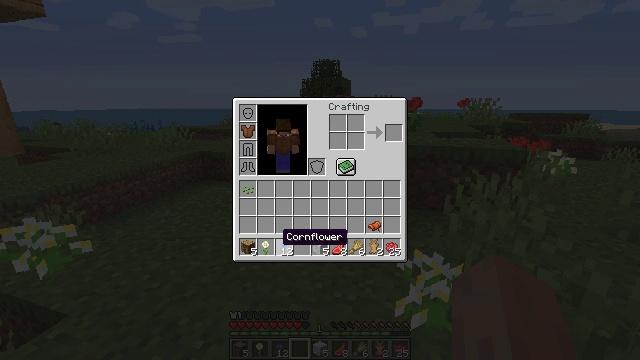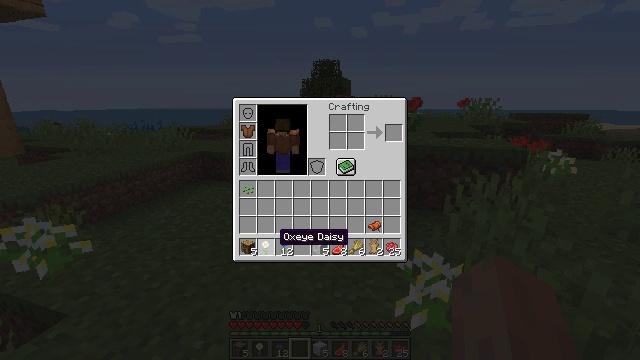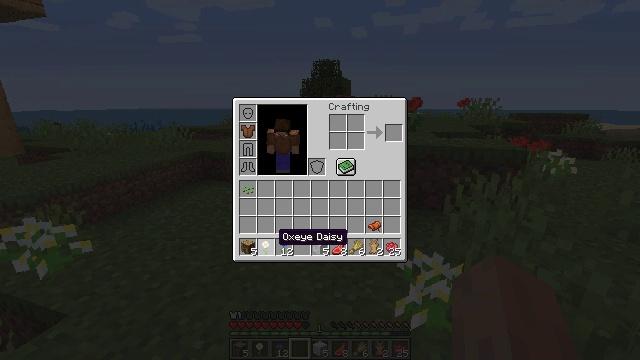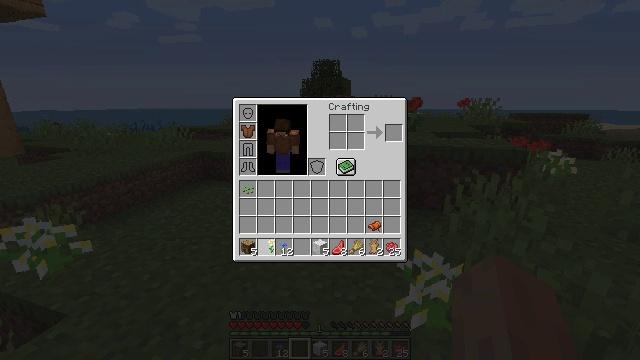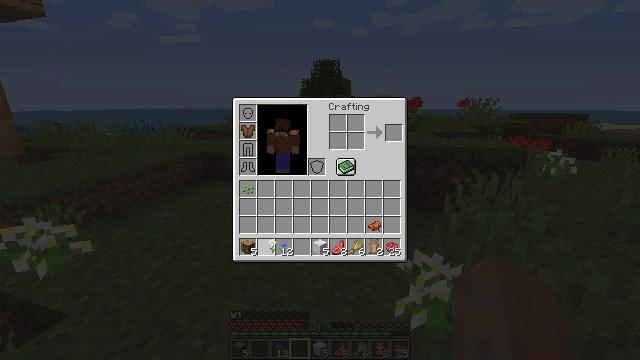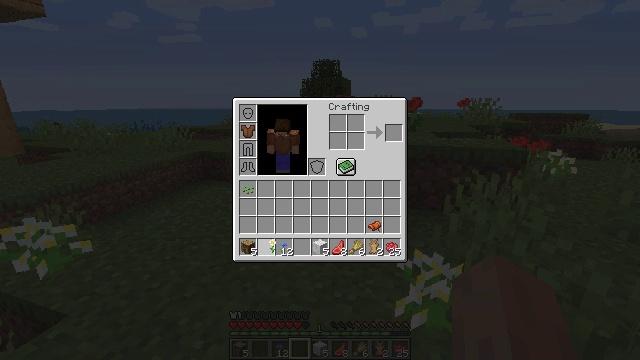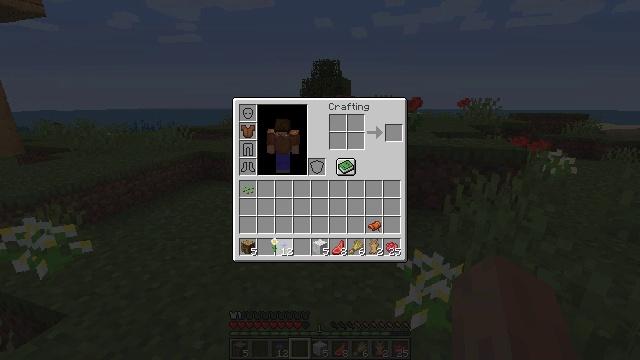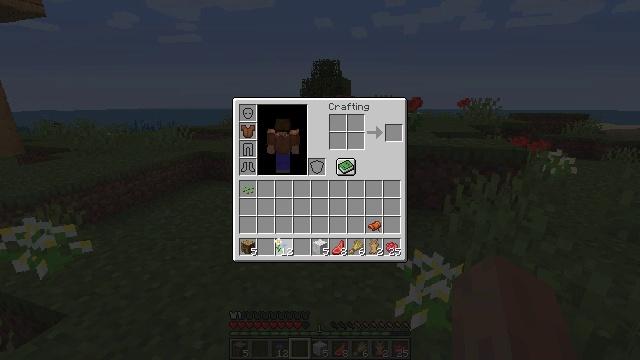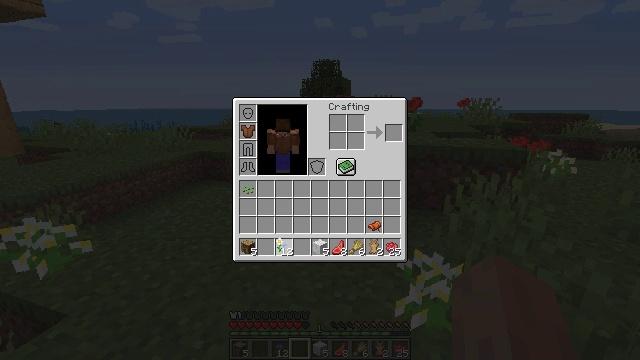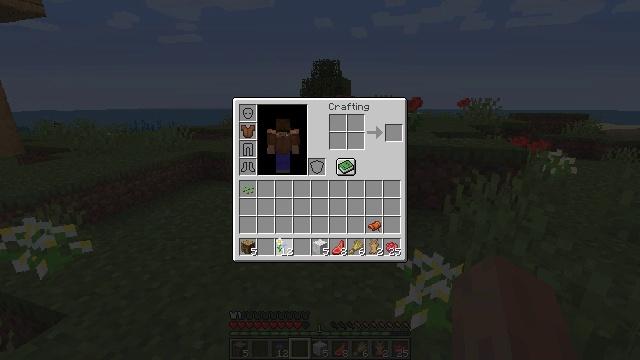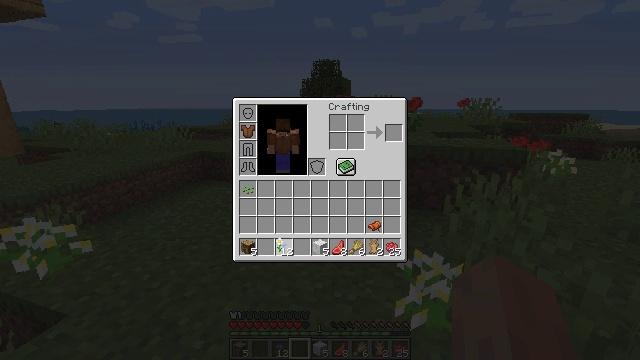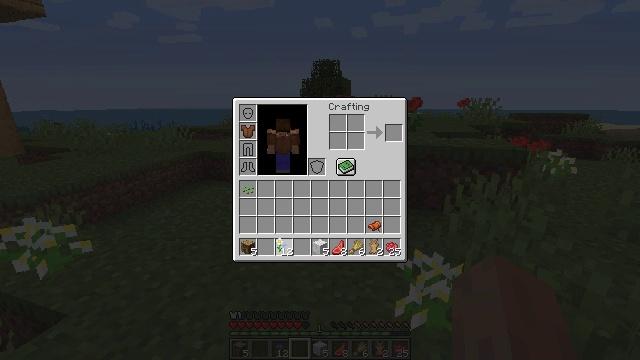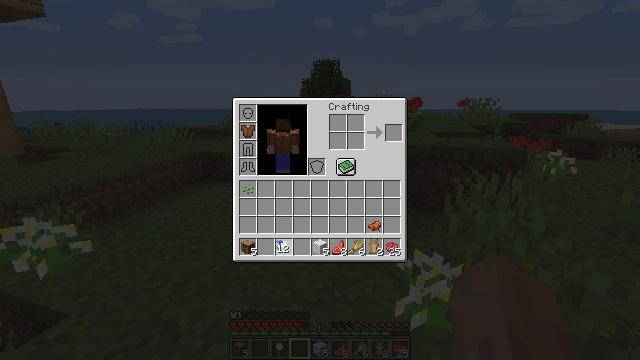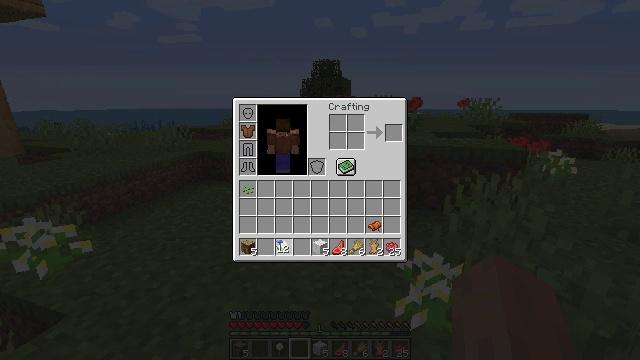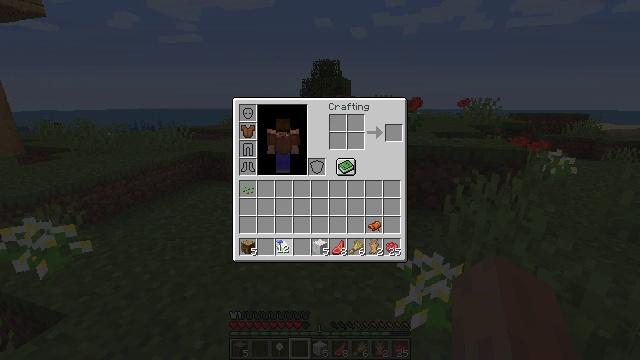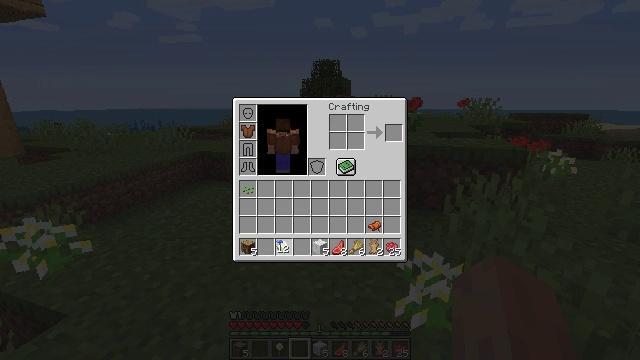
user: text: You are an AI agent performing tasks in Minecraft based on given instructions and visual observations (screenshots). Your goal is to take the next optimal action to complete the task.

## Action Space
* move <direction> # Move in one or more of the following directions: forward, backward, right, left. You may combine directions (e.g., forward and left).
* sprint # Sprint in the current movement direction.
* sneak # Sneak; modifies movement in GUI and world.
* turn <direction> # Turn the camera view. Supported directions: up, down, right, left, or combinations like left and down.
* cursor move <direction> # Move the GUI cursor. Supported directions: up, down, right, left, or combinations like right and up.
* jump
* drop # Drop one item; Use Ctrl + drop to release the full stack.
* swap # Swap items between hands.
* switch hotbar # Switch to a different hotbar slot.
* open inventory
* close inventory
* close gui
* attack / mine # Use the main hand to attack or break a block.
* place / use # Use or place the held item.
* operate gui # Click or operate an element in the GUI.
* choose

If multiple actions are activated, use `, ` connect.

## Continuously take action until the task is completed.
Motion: motion action
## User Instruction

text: Make blue dye in the crafting table.
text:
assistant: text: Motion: no_op
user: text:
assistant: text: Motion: no_op
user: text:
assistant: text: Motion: operate gui
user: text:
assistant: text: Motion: operate gui
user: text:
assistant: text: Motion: no_op
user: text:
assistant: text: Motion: no_op
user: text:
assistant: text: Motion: no_op
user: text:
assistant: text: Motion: no_op
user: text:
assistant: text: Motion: operate gui
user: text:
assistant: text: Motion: operate gui
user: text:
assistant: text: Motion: operate gui
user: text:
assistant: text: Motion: no_op
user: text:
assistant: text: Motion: no_op
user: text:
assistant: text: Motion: no_op
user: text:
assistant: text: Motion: no_op
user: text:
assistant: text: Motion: no_op
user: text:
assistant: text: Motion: no_op
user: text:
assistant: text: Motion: no_op
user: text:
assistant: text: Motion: no_op
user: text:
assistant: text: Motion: no_op
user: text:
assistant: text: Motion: cursor move right and up
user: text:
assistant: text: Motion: cursor move right and up
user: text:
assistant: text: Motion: cursor move up
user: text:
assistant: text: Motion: no_op
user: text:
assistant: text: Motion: cursor move up
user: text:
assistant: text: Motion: cursor move up
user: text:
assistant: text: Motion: no_op
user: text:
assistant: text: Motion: no_op
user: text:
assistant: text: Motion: operate gui
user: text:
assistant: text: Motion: operate gui